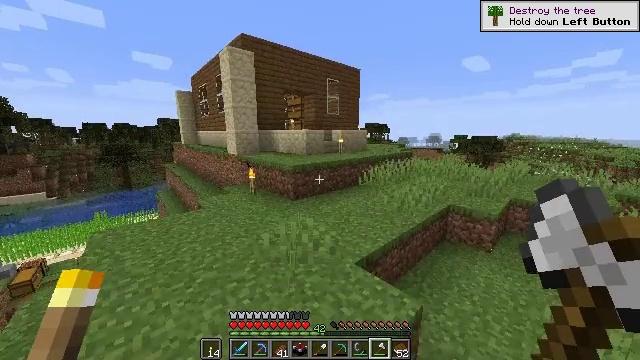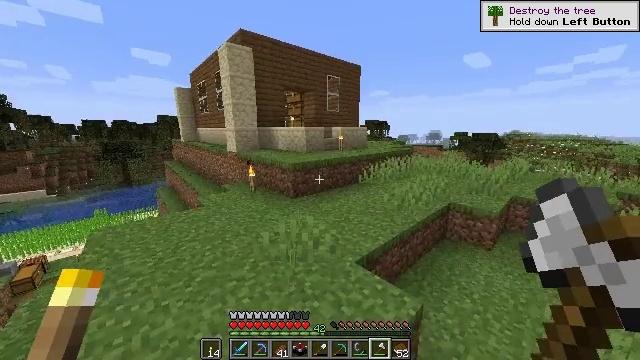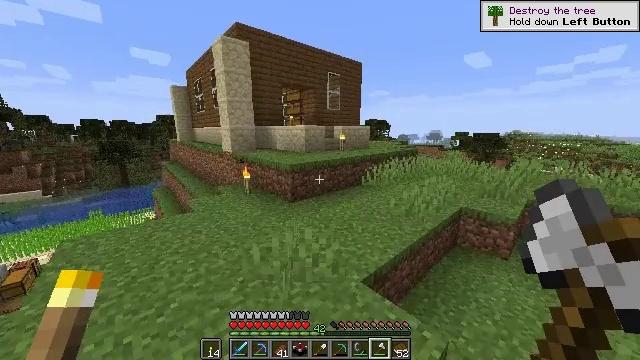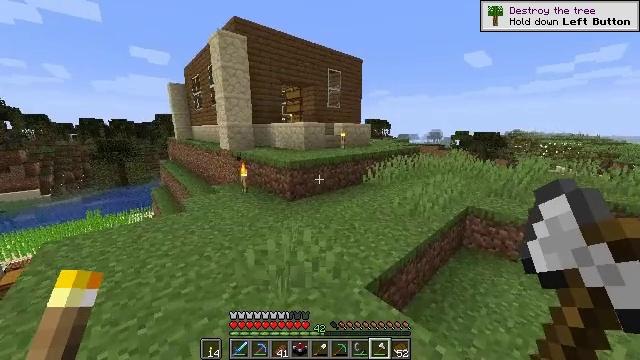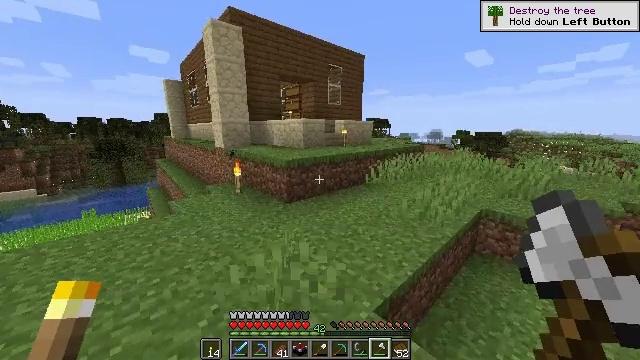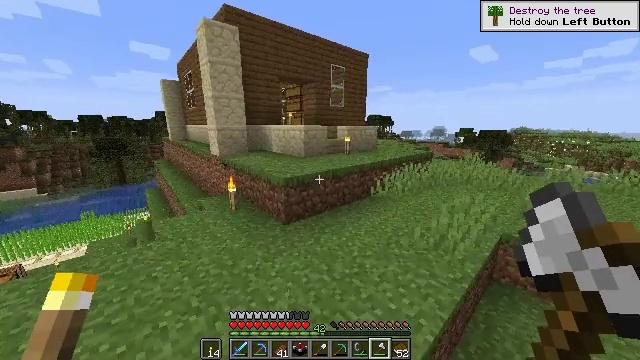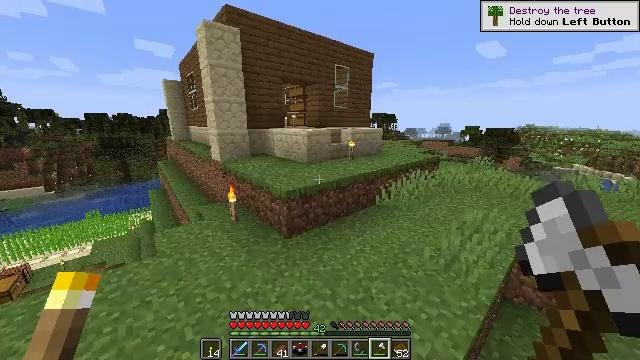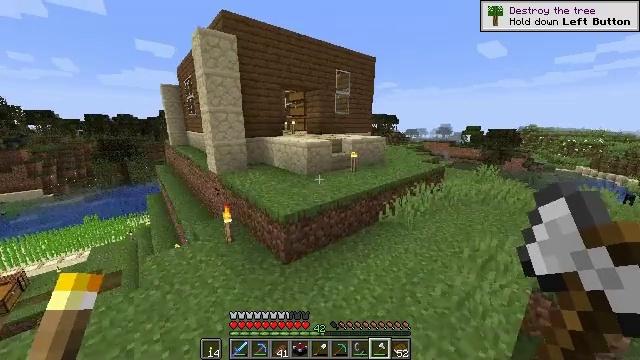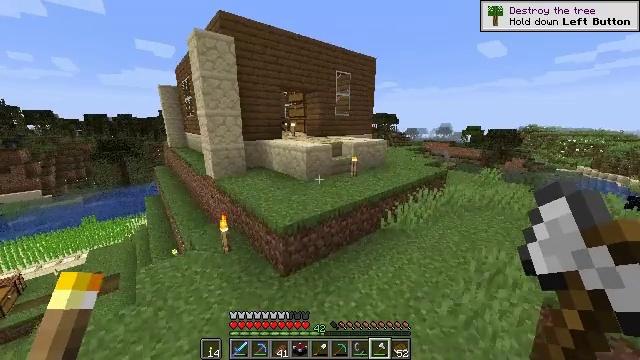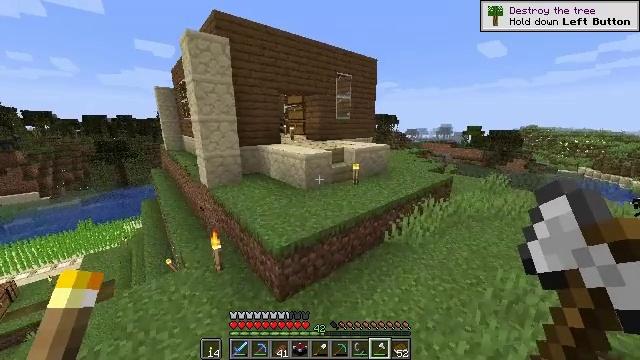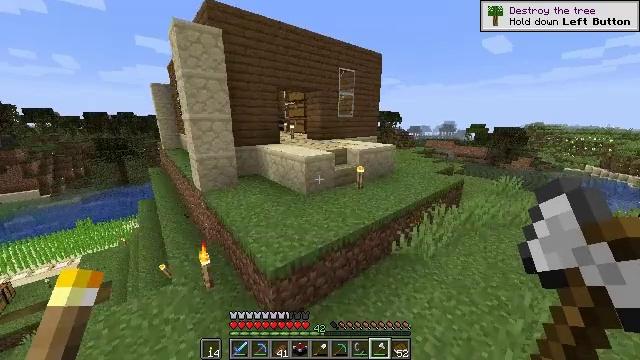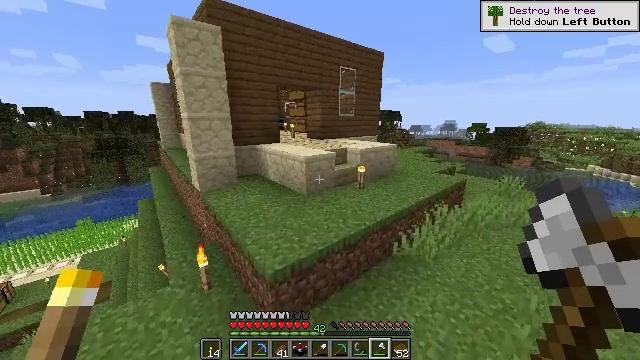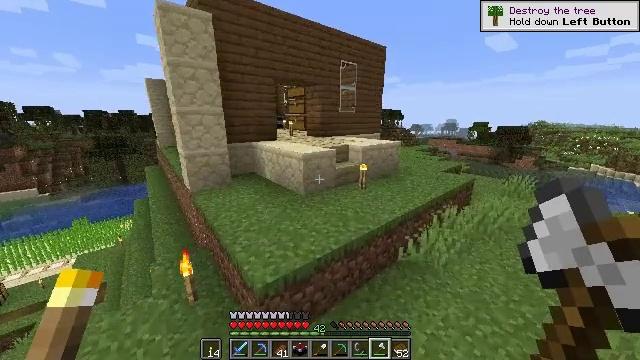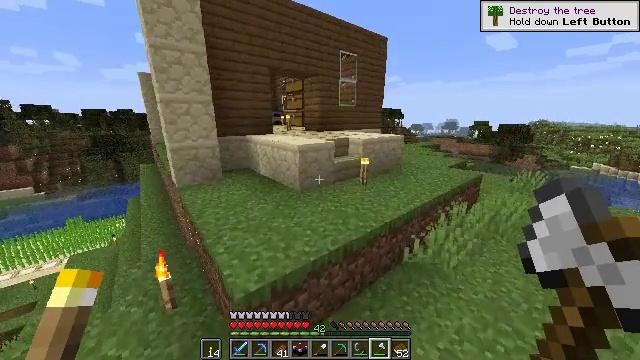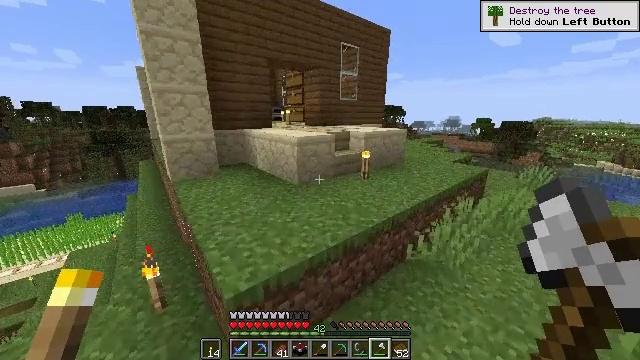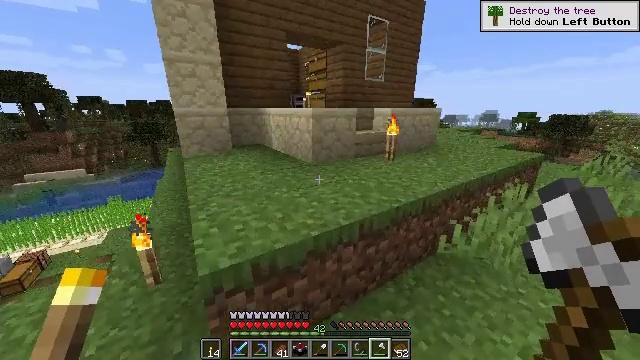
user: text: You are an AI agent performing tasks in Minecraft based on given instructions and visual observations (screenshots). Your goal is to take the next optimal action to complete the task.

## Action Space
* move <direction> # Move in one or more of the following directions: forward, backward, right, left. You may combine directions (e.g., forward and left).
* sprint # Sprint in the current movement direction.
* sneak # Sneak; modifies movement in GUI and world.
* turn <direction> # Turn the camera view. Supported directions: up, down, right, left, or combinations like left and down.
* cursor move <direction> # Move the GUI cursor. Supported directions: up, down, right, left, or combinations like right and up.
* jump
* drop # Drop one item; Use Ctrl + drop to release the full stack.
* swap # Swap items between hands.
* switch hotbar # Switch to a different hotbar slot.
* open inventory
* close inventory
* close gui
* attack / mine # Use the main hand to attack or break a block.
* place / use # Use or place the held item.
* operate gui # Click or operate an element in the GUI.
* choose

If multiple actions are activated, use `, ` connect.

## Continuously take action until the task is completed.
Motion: motion action
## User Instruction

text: Transform birch logs into birch planks.
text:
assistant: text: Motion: move forward, sprint
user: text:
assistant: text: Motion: move forward, sprint
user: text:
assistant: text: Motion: move forward, sprint
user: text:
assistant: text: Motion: move forward, sprint, jump
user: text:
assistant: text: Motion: move forward, sprint, jump
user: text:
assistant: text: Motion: move forward, sprint, jump
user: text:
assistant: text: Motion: move forward, sprint, jump
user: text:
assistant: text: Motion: move forward, sprint, jump
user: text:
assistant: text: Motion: move forward, sprint
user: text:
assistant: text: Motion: move forward, sprint
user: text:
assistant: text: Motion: move forward and move right, sprint
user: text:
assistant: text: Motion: move forward and move right, sprint
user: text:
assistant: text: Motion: move forward and move right, sprint
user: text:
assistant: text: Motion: move forward and move right, sprint
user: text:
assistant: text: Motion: move forward and move right, sprint, turn left and down, jump
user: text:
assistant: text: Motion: move forward and move right, sprint, turn left, jump
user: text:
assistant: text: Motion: move forward, sprint, jump
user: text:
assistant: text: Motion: move forward, sprint, jump
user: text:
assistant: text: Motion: move forward and move right, sprint, jump
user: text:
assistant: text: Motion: move forward and move right, sprint, jump
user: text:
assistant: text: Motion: move forward and move right, sprint
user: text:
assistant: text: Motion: move forward and move right, sprint
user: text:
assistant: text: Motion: move forward and move right, sprint
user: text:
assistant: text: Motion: move forward, sprint, jump
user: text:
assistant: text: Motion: move forward, sprint, jump
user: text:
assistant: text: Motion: move forward, sprint, turn left, jump
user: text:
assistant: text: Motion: move forward, sprint, turn left, jump
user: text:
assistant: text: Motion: move forward, sprint, turn left, jump
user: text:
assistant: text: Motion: move forward, sprint, turn left
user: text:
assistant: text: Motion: move forward, sprint, turn left